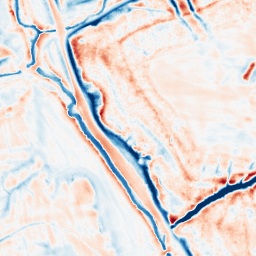
Category: edge_preserving
Decomposition family: bilateral
Decomposition parameters: d: 21
sigma_color: 150
sigma_space: 25
Upsampling method: bilinear
Upsampling parameters: scale: 4
Upsampling scale: 4